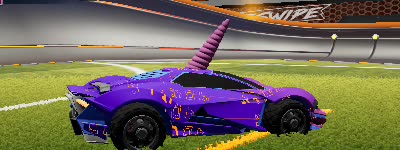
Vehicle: werewolf